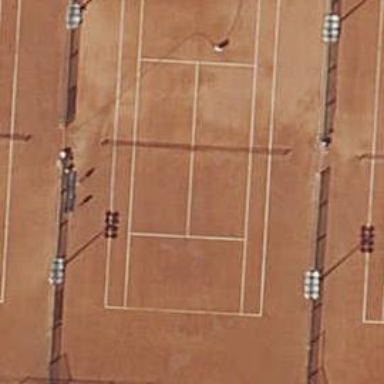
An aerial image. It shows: Tennis court surrounded by wire fence.